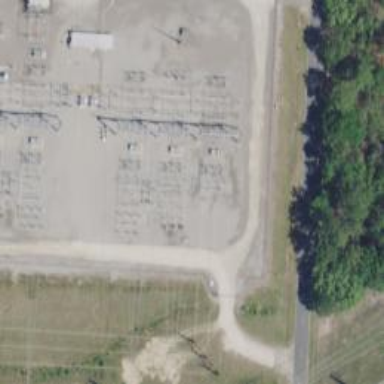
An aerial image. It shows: Switch for power supply.